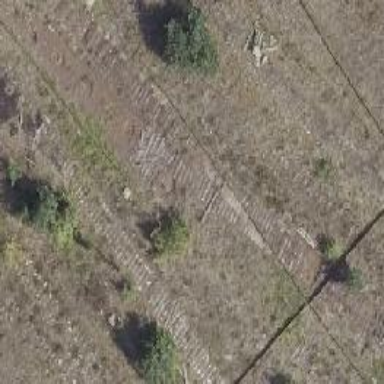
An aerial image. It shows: Abandoned railway.